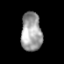
Tissue: prostate
Cell type: T cells
Senescence score: 0.7367
Nuclear area (px): 783
Mean DAPI intensity: 160.066